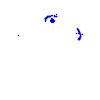
Particle: kaon